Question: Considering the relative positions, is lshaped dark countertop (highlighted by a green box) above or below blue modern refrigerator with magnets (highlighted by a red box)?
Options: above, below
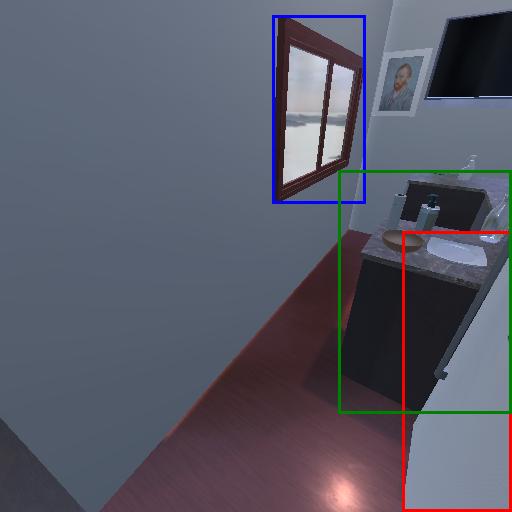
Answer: above